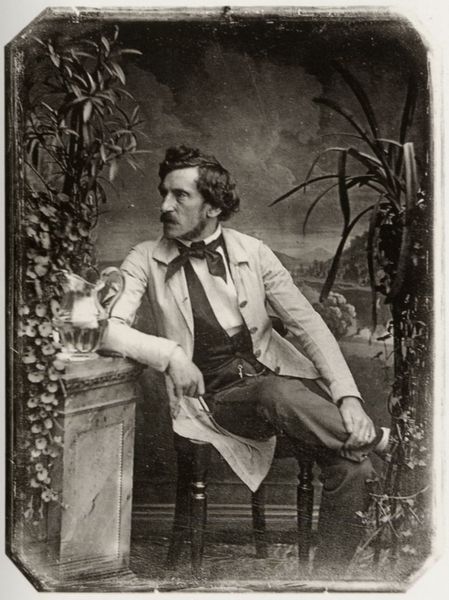
Titel: Carl Ferdinand Stelzner in seinem Atelier
Künstler: Carl Ferdinand Stelzner
Standort: Hamburg
Institution: Museum für Kunst und Gewerbe
Schlagwörter: blätter, fuß, hand, himmel, mann, schatten, wasser, weiß, wolken, landschaft, sitzen, blumen, finger, frisur, glas, grau, haar, hintergrund, holz, licht, mund, nase, ohr, profil, schwarz, stirn, stuhl, säule, vordergrund, blick, tuch, schleife, anzug, bart, hemd, hose, jacke, jung, schnurrbart, arm, arme, augen, kragen, mensch, rahmen, sockel, bildnis, blicken, herr, hände, portrait, porträt, schauen, auge, haare, mantel, pose, sitzend, pflanze, pflanzen, kinn, locken, scheitel, garten, gemüse, henkel, kanne, krug, ranken, kübel, bein, sitz, halsband, schuhe, kette, klein, pilaster, frack, halstuch, atelier, palme, podest, wange, ellenbogen, knie, aufstützen, knöpfe, fliege, schnauzbart, schnauzer, jacket, weste, foto, fotografie, photographie, schwarzweiss, künstler, kittel, leinwand, posieren, arzt, ganzkörper, kasten, photo, karaffe, uhrkette, schlips, efeu, zigarette, lässig, wams, palmen, taschenuhr, schränkchen, fotographie, wasserkanne, aufnahme, auflehnen, ablage, gewellt, wasserkrug, studio, stele, büffet, rückblick, glaskrug, lichtbild, fototapete, podet, yucca, 1890, ebet, fotoleinwand, atleierfoto, herrschaftsikonographie